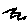
Label: zigzag